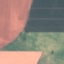
Land use / land cover: AnnualCrop